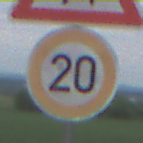
Verkehrszeichen: Geschwindigkeit20
Zusatzzeichen oben: FussgaengerRechts
Umgebung: Outdoor, RoadRail
Tageszeit: Midday
Wetter: PartlyCloudy
Licht: Natural
Jahreszeit: NotSpecified
Kontrast: LowContrast